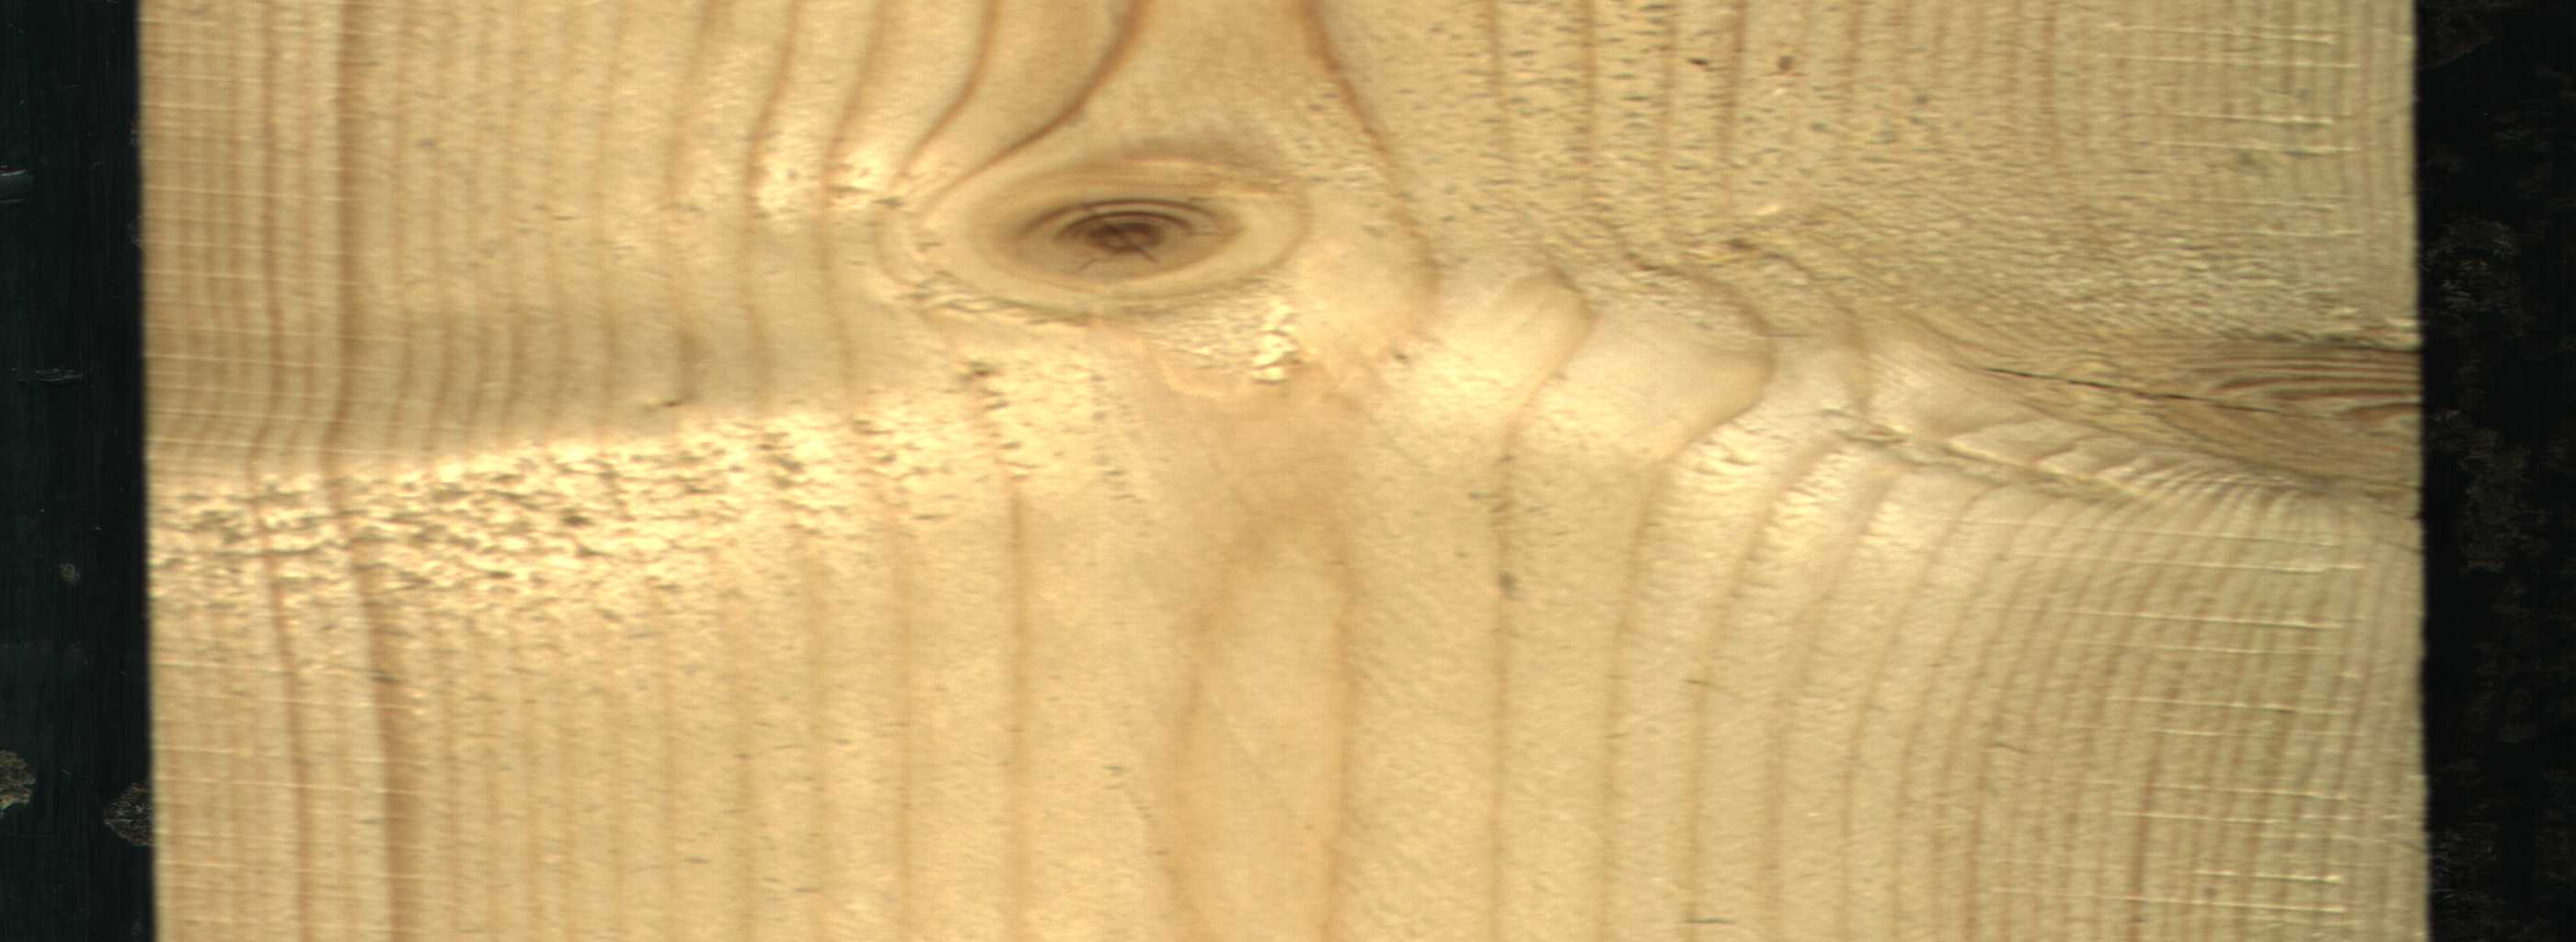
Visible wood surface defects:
knot_with_crack
Live_Knot